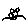
Label: cat